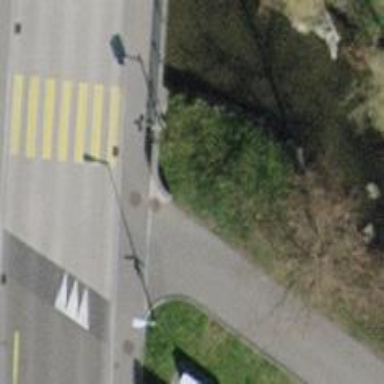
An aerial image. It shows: Sidewalk along the footway.